Current action and preconditions to check: trajectory_clear

Your task: For each precondition in the list above, predict whether it will hold at this action.

Consider the current scene as observed from the mobile robot's camera, and analyze the predicted future states of all dynamic agents (e.g., people, animals, vehicles, or any moving entities) within the NEXT SECOND.

IMPORTANT: Only answer "very likely" if you are absolutely certain—based on strong, clear evidence—that a dynamic agent will violate the precondition in the predicted future state. Do NOT answer "very likely" for unlikely, ambiguous, or low-probability risks.

Ask yourself for each precondition: Is there a high probability, with clear and convincing evidence, that the predicted future states of any dynamic agent will interfere with the predicted future state of the currently executing action within the NEXT SECOND, causing that precondition to fail?

Assess the risk level based on these predictions. Use "likely" or "very likely" if motions create a clear risk of interference.

Use "neutral" or "improbable" if agents are nearby but their predicted paths are clearly diverging or non-conflicting.

Failure Risk Categories: "very improbable", "improbable", "neutral", "likely", "very likely"

Answer Format: Output ONLY the probability_of_failure value from these categories: "very improbable", "improbable", "neutral", "likely", "very likely"

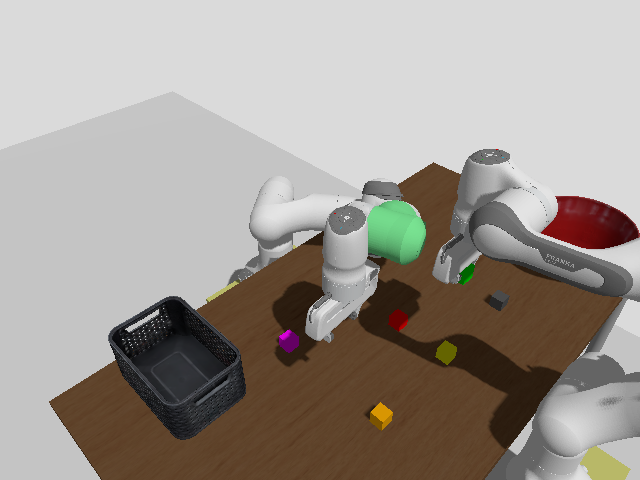

Answer: very improbable